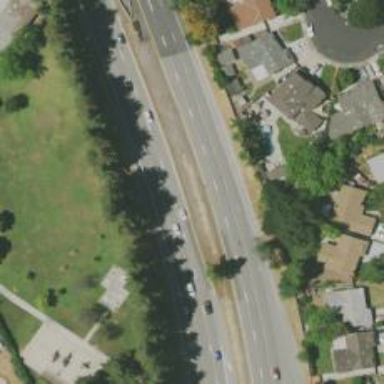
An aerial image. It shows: This image shows trunk highway that functions as expressway.